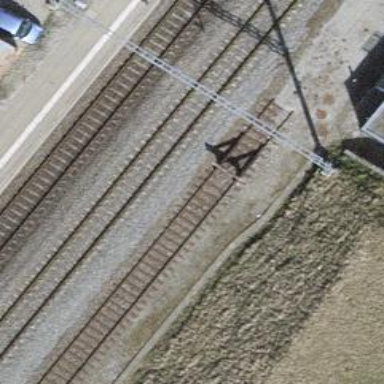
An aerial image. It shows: Railway buffer stop.